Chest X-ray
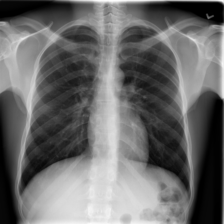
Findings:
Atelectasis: negative
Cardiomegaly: negative
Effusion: negative
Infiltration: negative
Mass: negative
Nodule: negative
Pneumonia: negative
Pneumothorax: negative
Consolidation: negative
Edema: negative
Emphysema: negative
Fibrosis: negative
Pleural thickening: negative
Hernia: negative